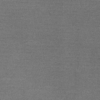
Label: dusty